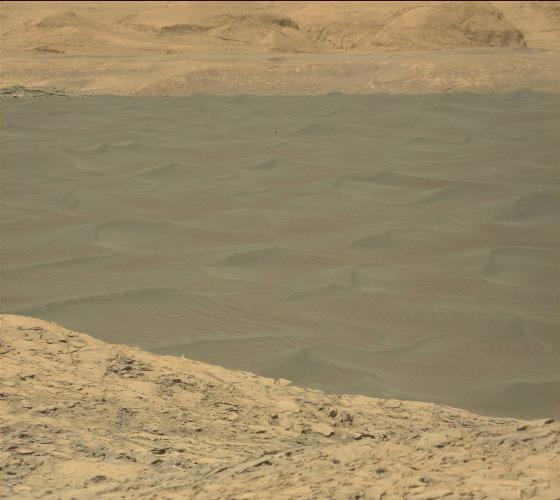
Terrain classes present: Background, Gravel / Sand / Soil